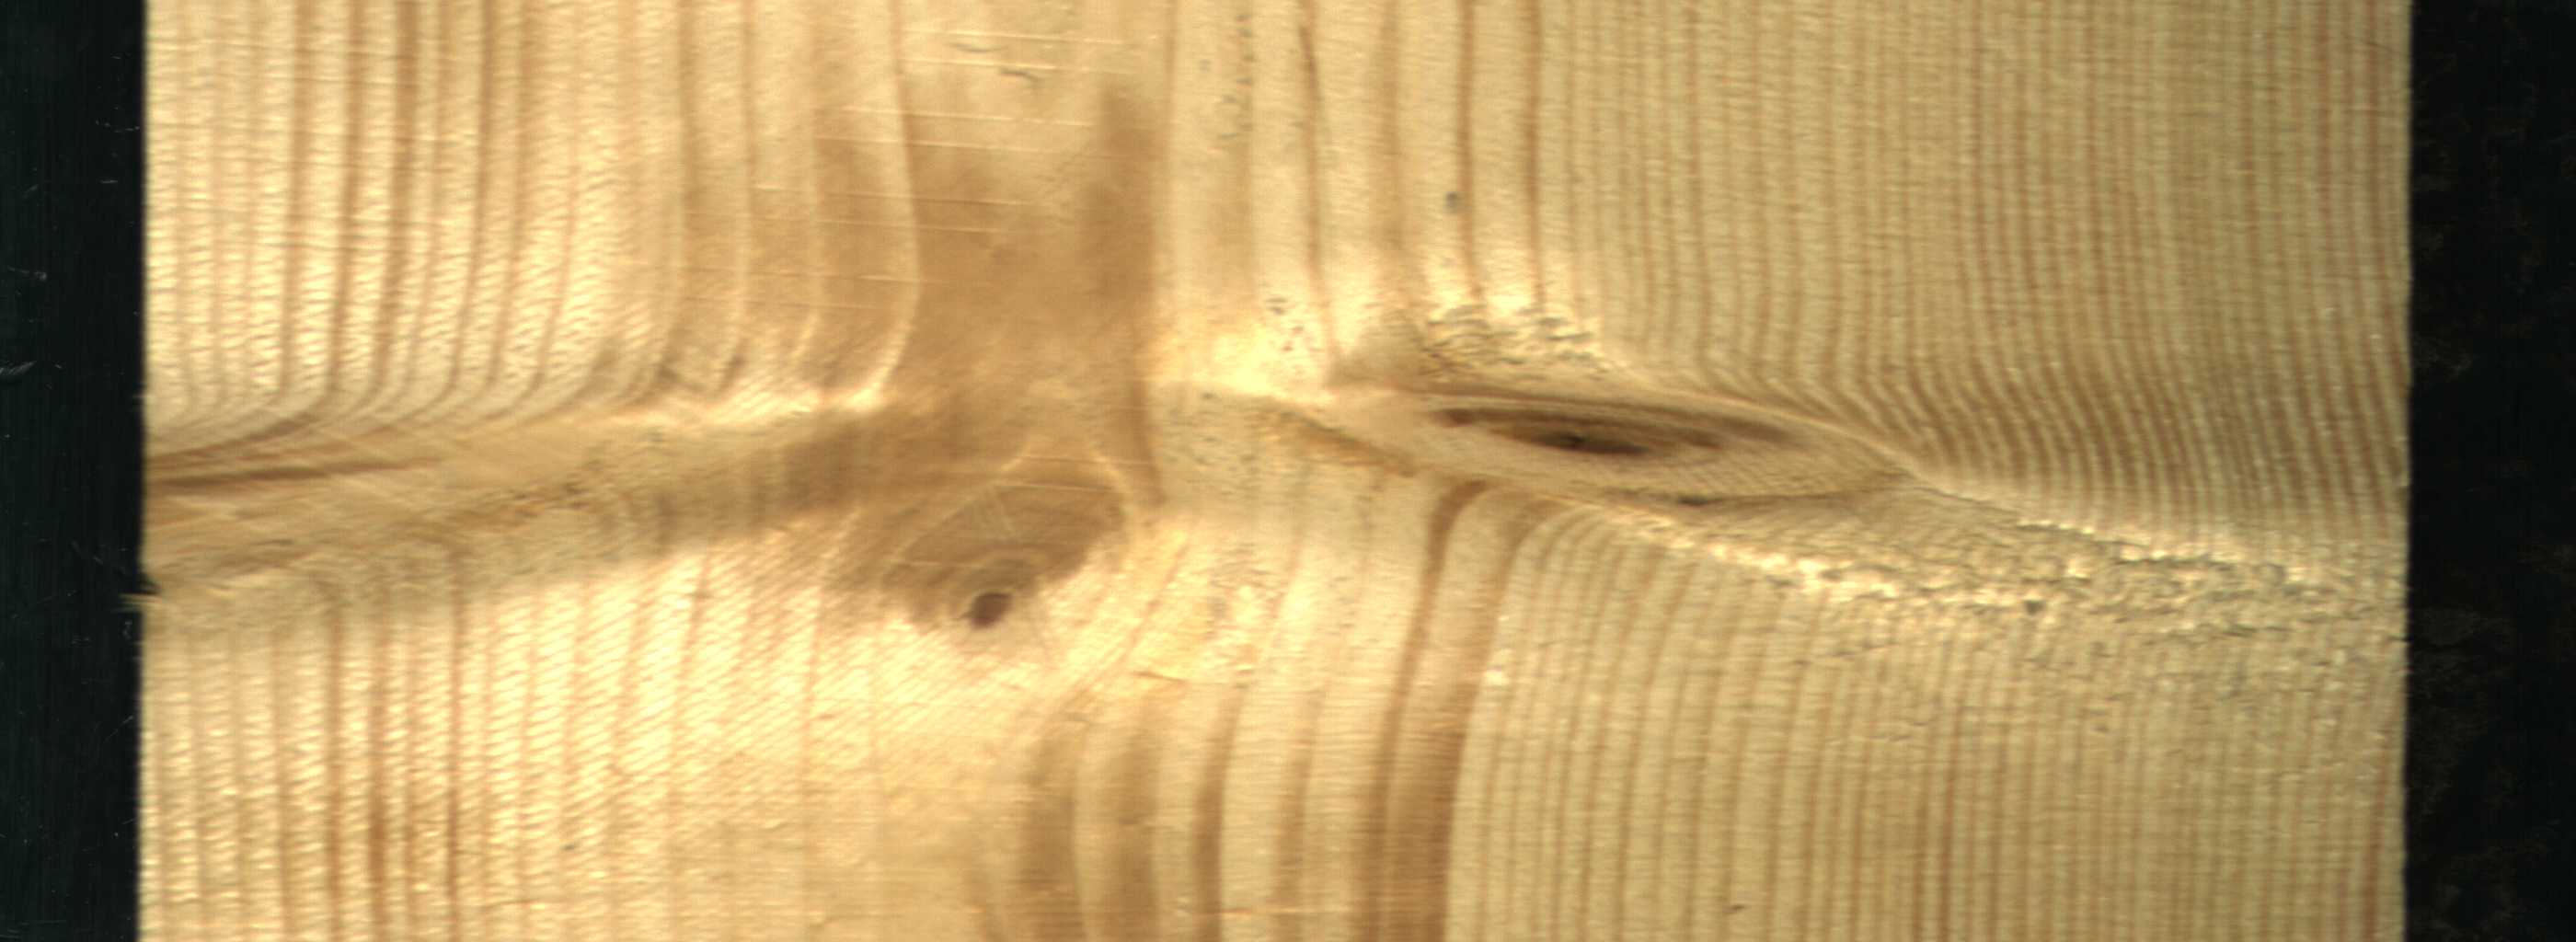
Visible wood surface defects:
Live_Knot
Live_Knot